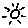
Label: sun